Interaction volume radius: 10 \u00c5
Interaction volume height: 10 \u00c5
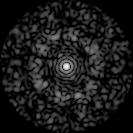
Disorder parameter: 0.8168